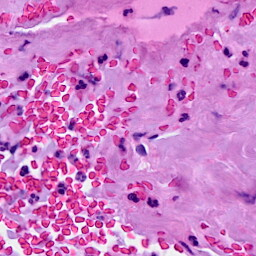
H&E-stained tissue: Breast